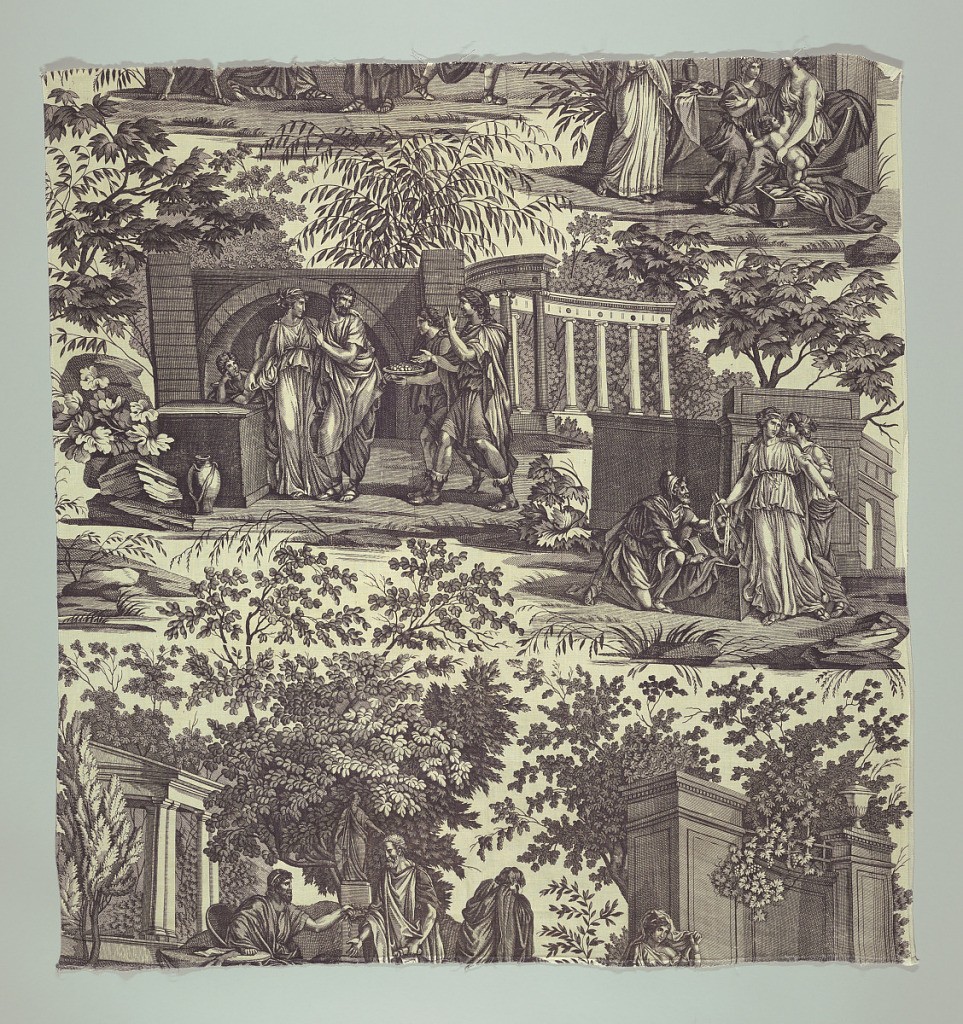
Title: "Achille reconnu par Ulysse"
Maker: Favre Petitpierre, France, 1802–1818
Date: ca. 1810
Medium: cotton Technique: printed by engraved copper plate on plain weave
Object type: Textile
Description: Four scenes (two incomplete) illustrating the legend of Achilles before the battle at Troy.
(Ullysses knew Achilles was disguised as a woman at the court of Lycomedes. Ulysses entered the court as a merchant and regonized Achilles when the latter selected waepons rather than embroidery or fabric.)
In black on white.